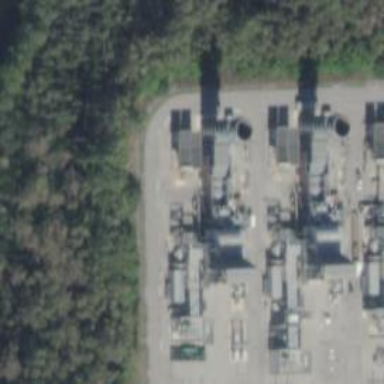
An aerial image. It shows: Gas turbine generator powered by gas.